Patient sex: F
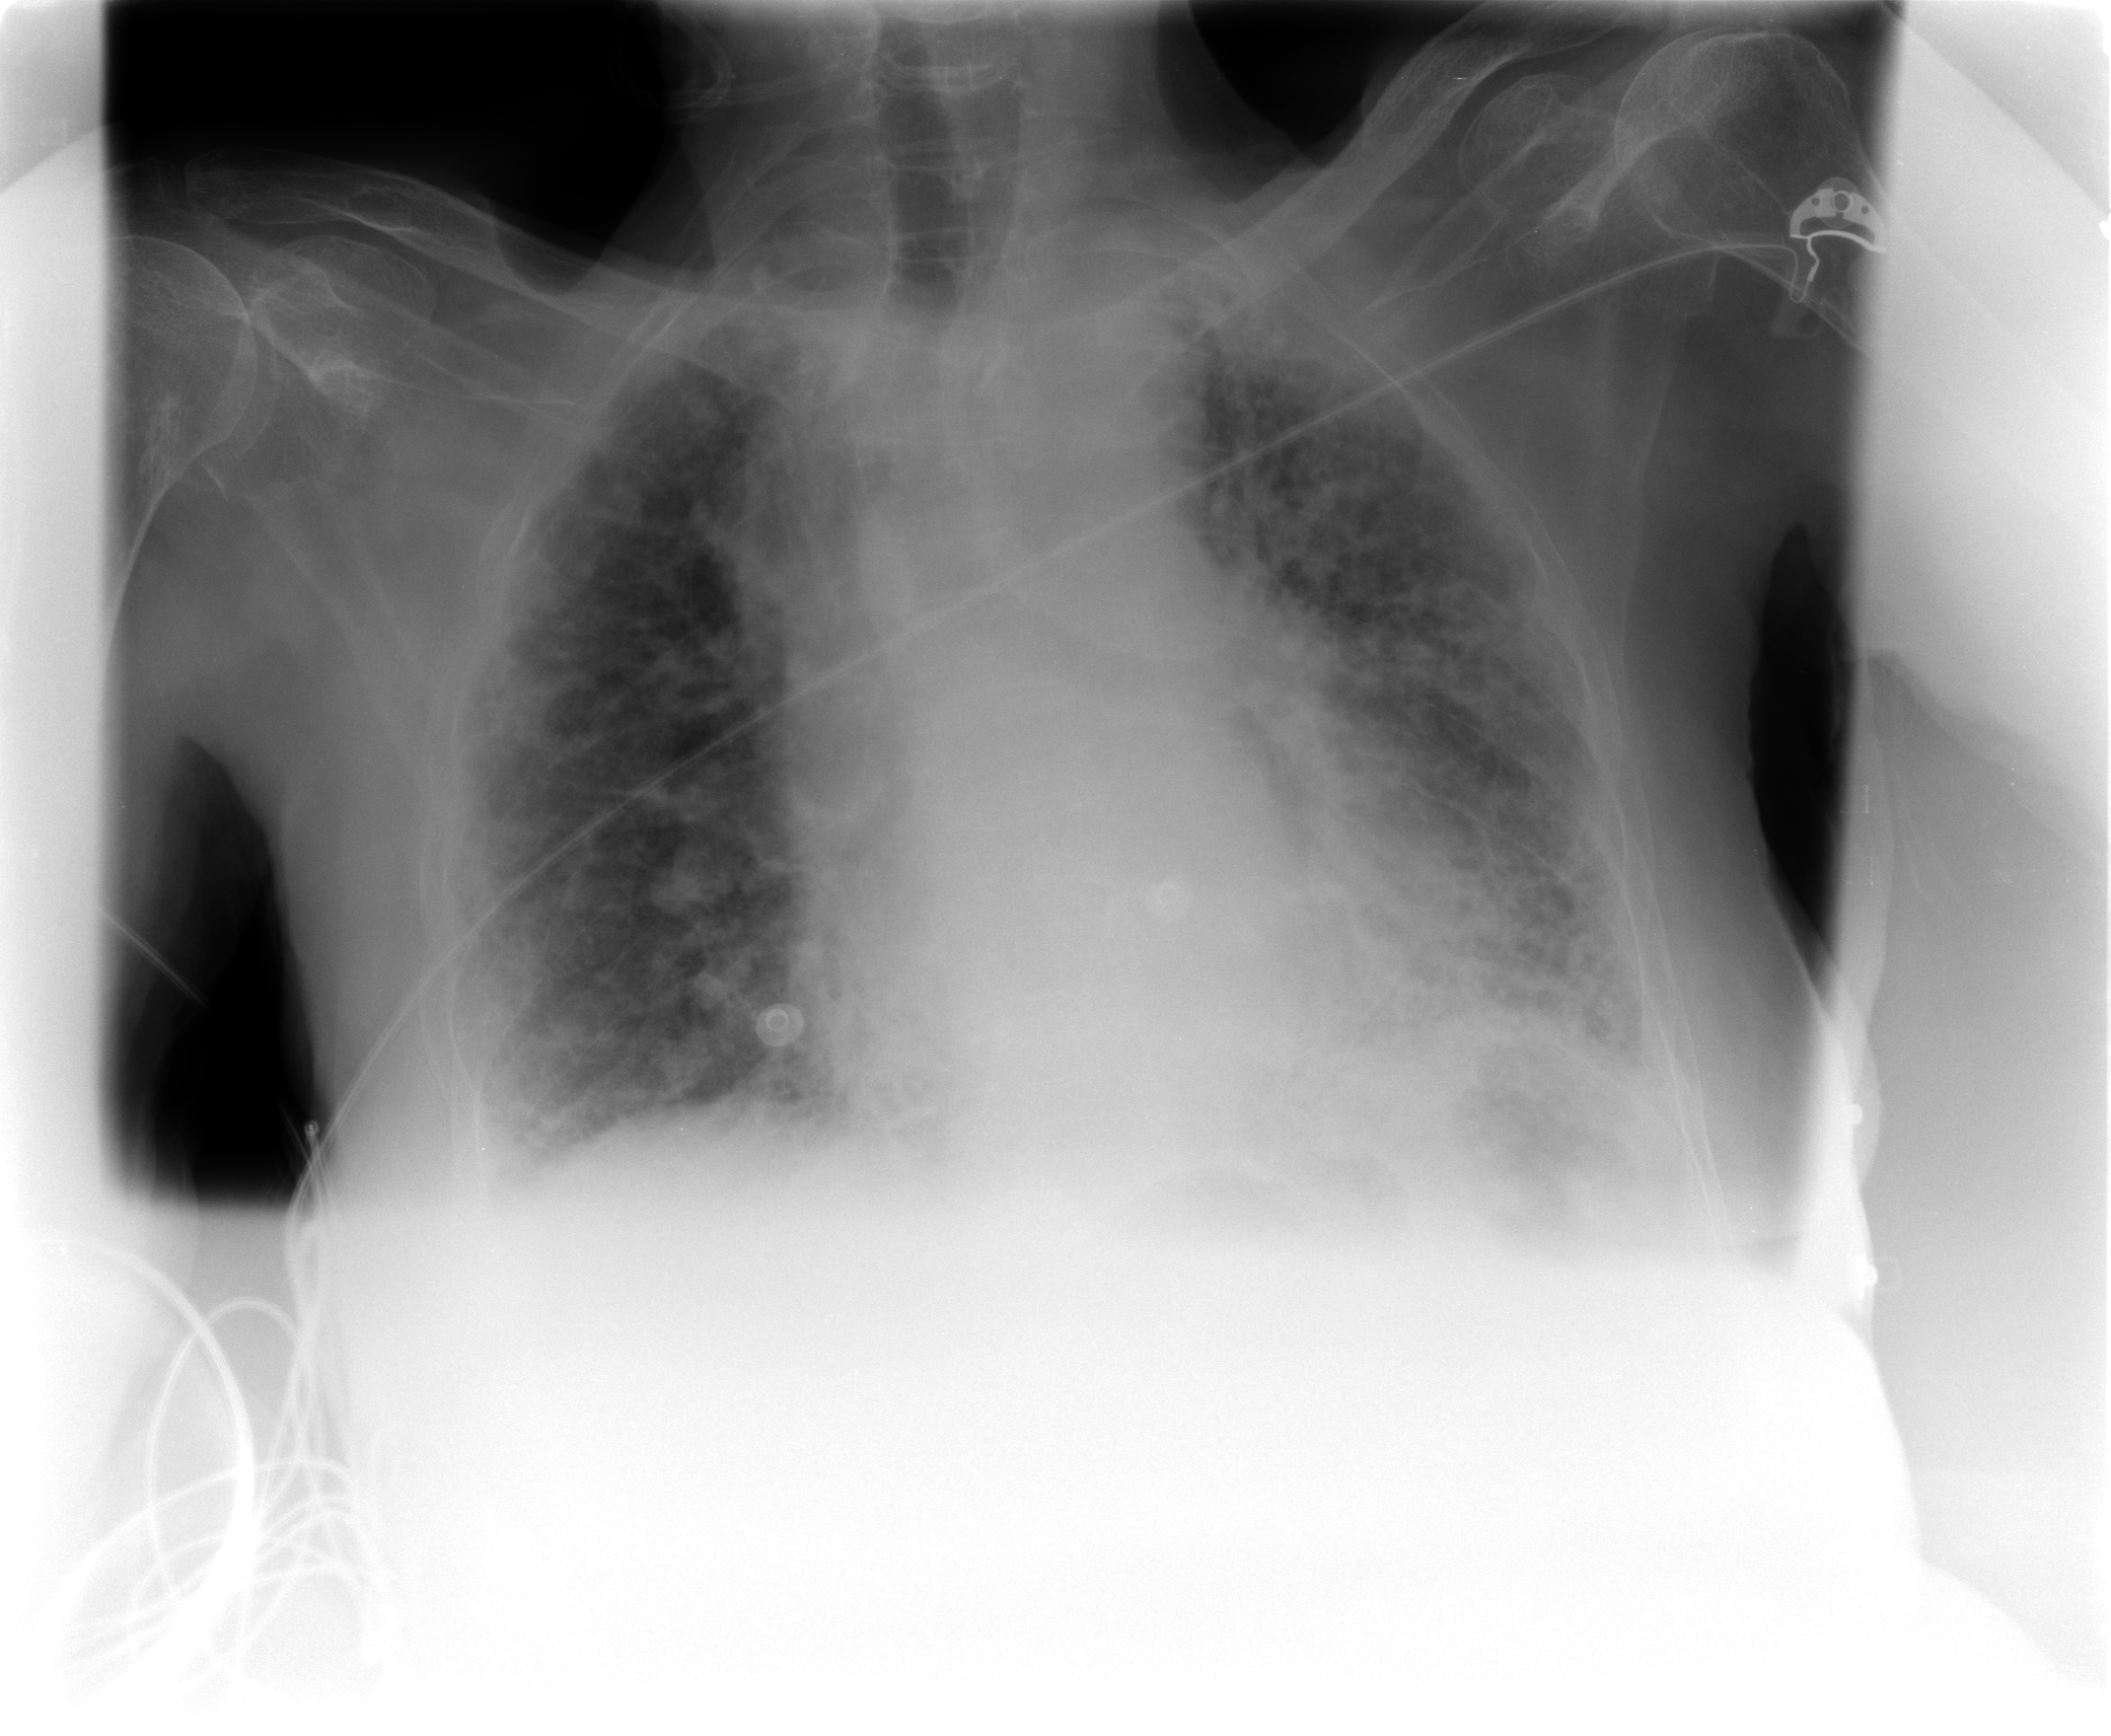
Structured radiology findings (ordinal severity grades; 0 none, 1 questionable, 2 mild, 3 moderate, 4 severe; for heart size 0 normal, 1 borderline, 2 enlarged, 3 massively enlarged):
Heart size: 2
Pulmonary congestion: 3
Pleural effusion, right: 1
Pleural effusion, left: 1
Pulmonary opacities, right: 2
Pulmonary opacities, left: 3
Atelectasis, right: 2
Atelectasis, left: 2